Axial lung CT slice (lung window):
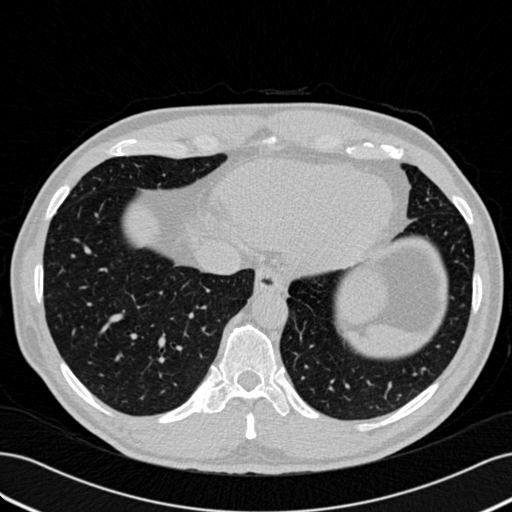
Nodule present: no